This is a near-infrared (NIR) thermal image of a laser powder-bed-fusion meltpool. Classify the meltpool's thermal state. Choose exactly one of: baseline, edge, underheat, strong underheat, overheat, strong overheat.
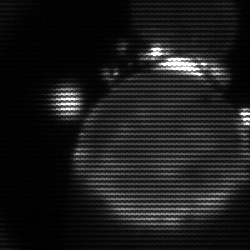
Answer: edge